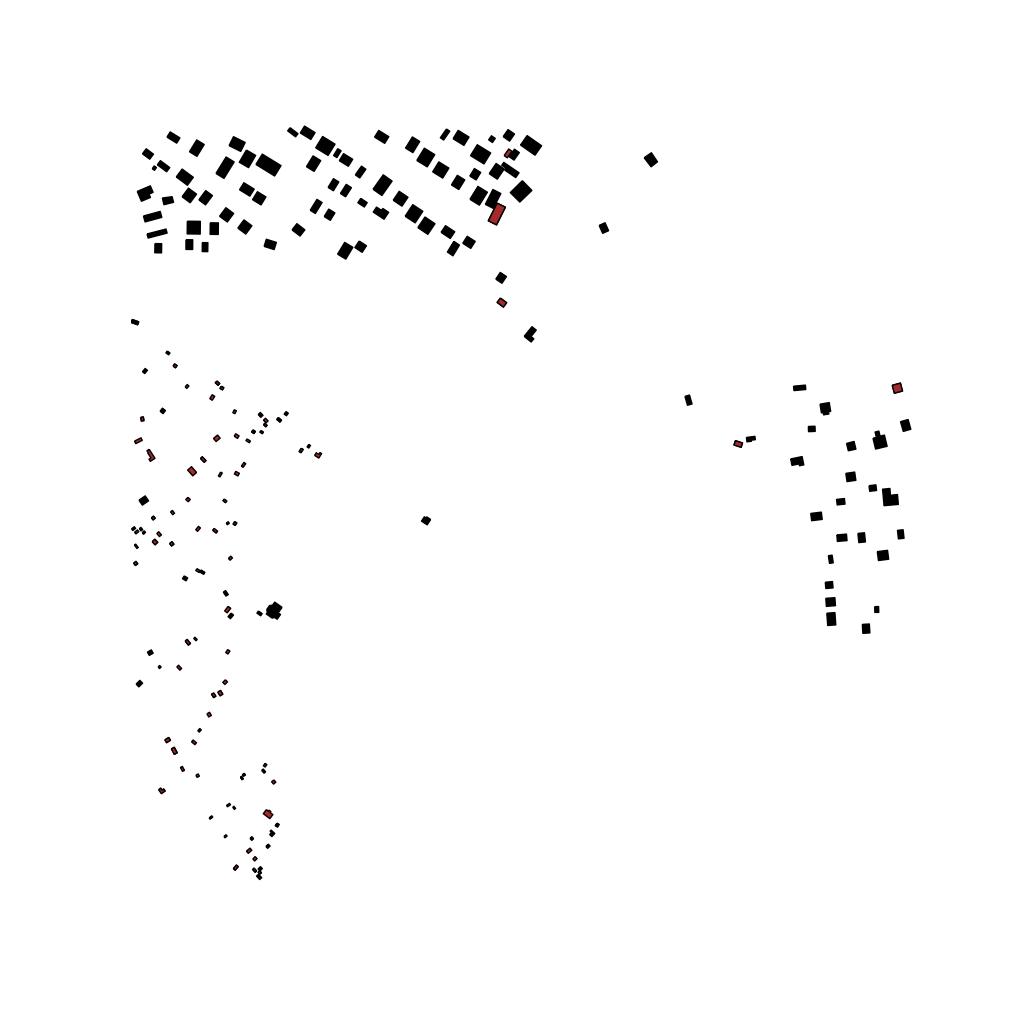
Tags: overhead vector_map, recreation, residential, special, individual_rise, low_rise, density_1, Building, Facility, 1.0 km²